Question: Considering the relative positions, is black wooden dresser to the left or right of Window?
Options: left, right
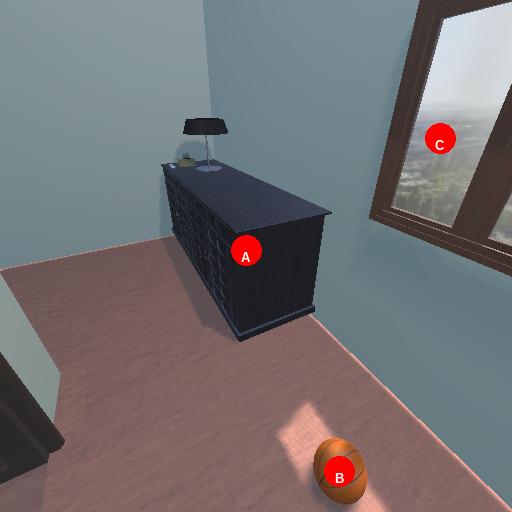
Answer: left